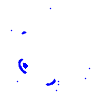
Particle: electron